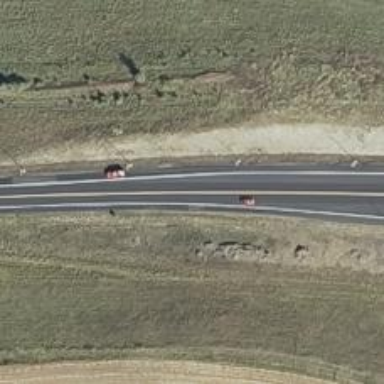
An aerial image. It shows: Asphalt road designated as trunk highway.